Field crop: maize
Growth stage: 2
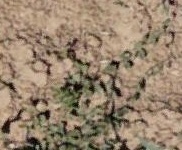
Species: convolvulus